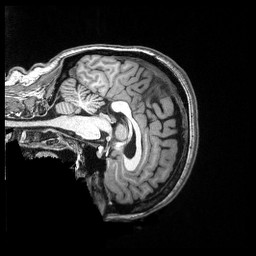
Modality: T1w
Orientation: sagittal
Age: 44
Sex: female
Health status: healthy
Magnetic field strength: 3 T
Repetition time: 2.53 s
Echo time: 0.00331 s